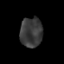
Tissue: lung
Cell type: Epithelial cells
Senescence score: 0.2276
Nuclear area (px): 651
Mean DAPI intensity: 58.303